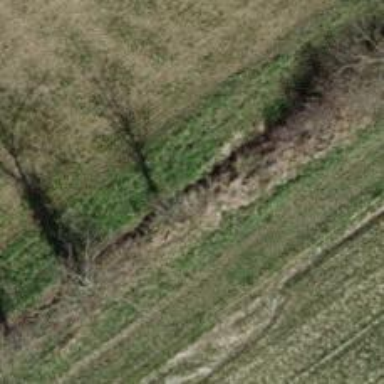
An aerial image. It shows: Row of deciduous broadleaved trees.